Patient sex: M
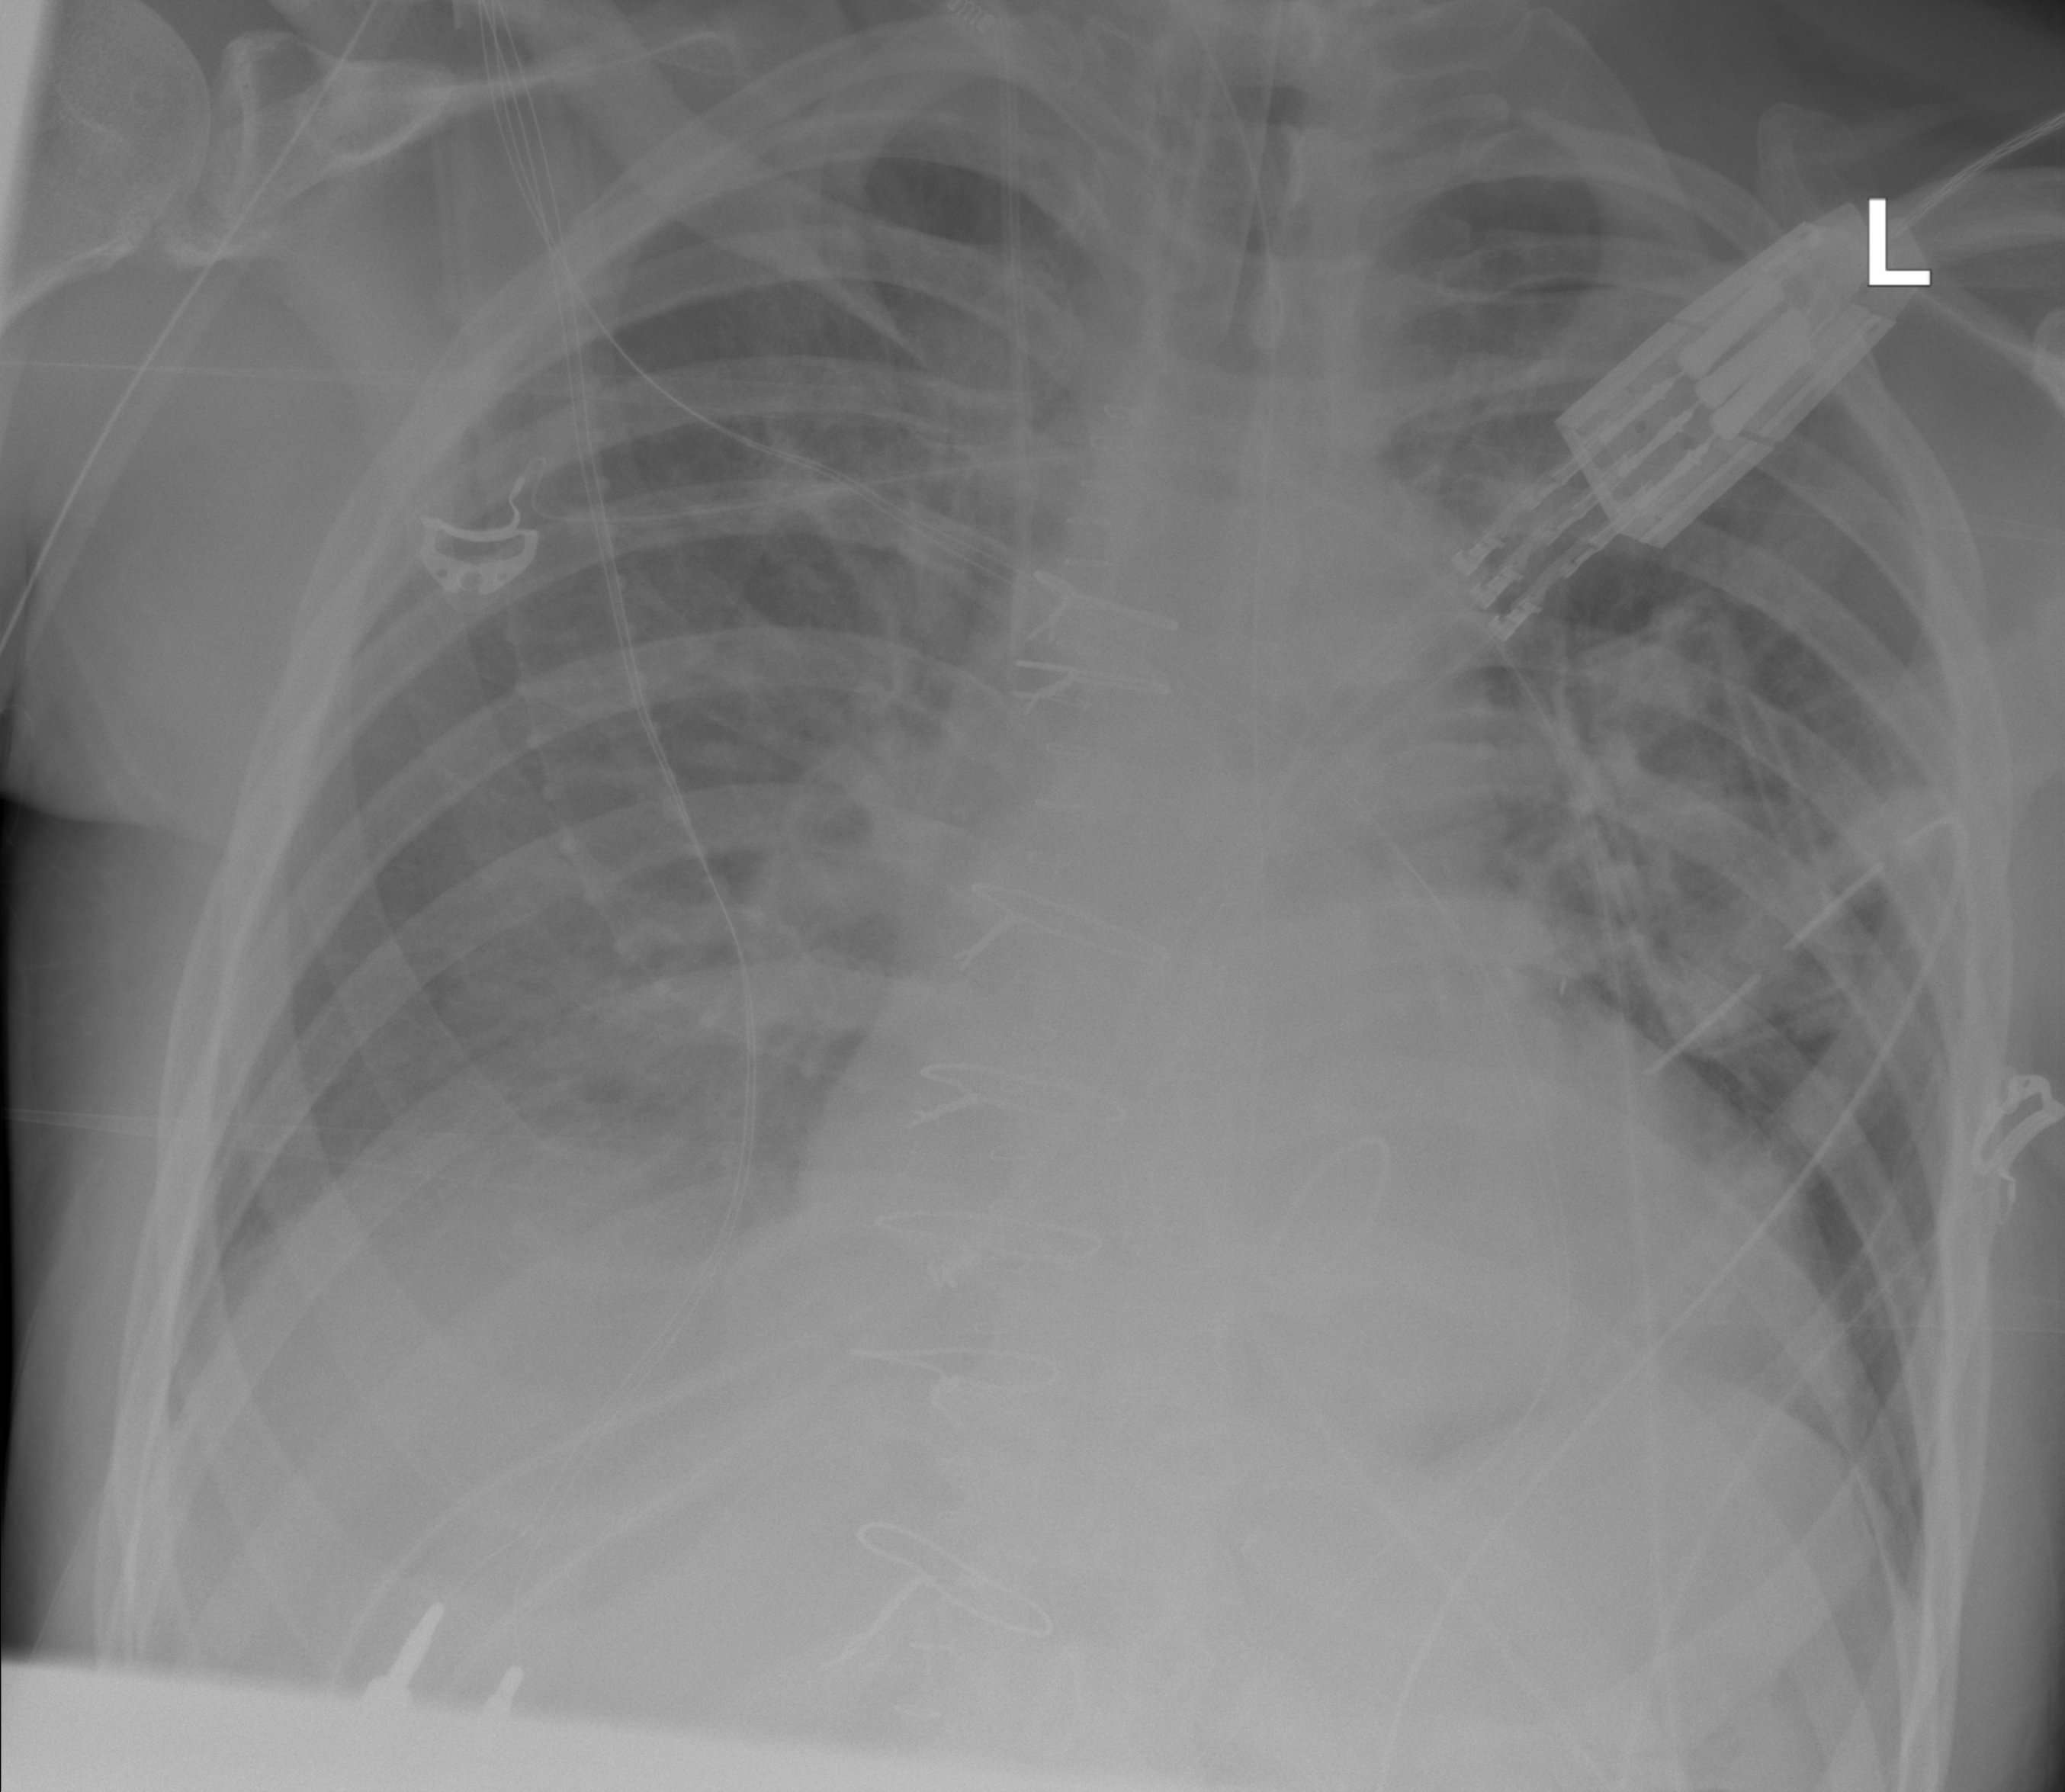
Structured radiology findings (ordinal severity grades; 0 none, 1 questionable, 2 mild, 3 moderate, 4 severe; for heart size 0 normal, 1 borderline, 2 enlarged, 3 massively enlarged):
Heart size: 2
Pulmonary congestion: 2
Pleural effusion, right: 2
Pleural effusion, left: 1
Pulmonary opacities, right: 1
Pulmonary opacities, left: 1
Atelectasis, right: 2
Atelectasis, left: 2